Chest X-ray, AP view. Patient: 32 years old, sex M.
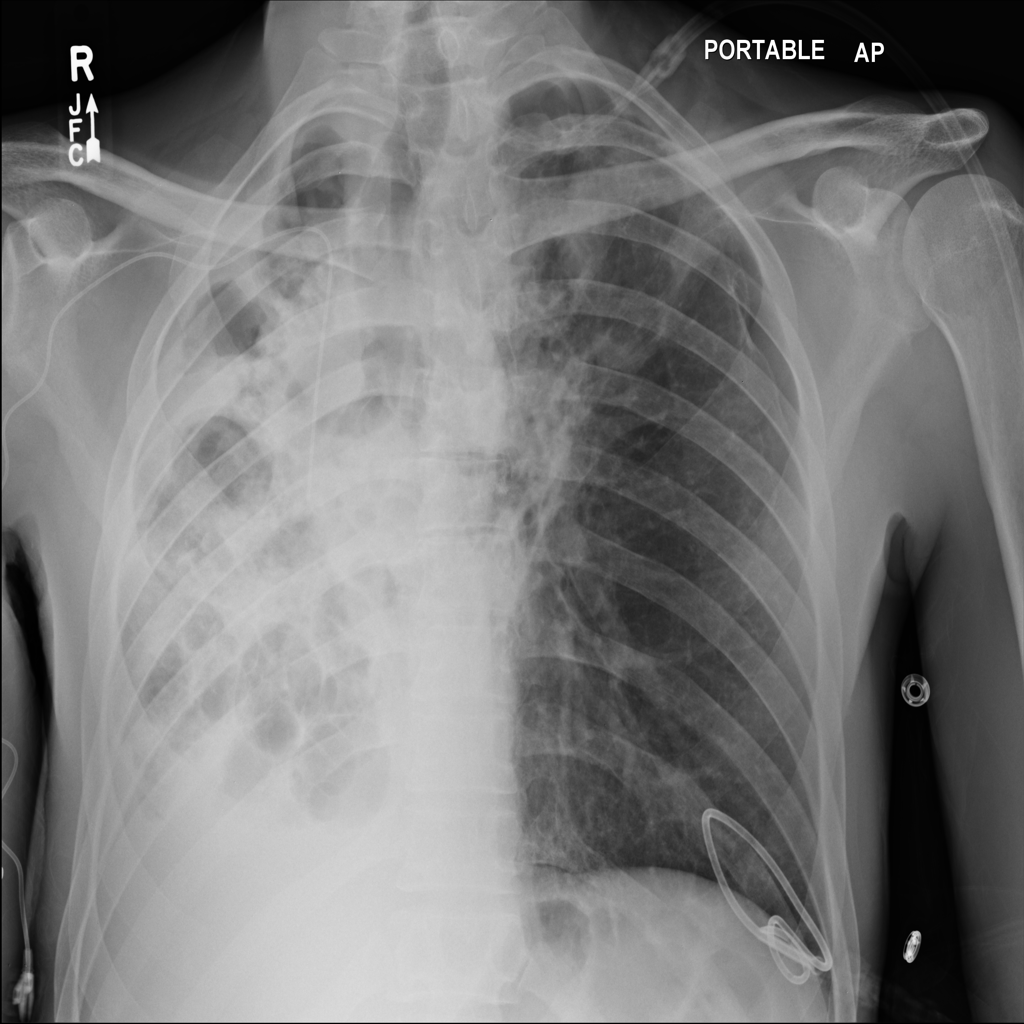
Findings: Pneumothorax